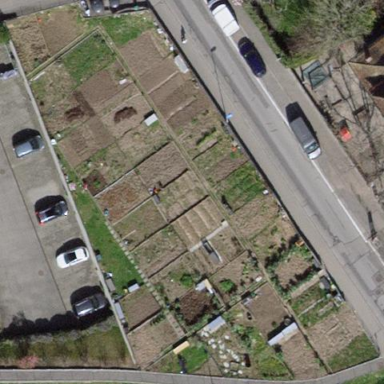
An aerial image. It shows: Area designated for allotments.